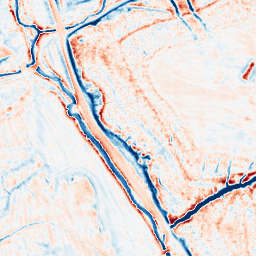
Category: edge_preserving
Decomposition family: anisotropic_diffusion
Decomposition parameters: iterations: 50
kappa: 10
gamma: 0.1
Upsampling method: sinc_hamming
Upsampling parameters: scale: 4
kernel_size: 8
Upsampling scale: 4